A scalogram of one vibration snapshot from a rotating bearing is shown, computed with a continuous wavelet transform. Determine the bearing's health state. Answer with exactly one of: normal, inner_race, outer_race, ball.
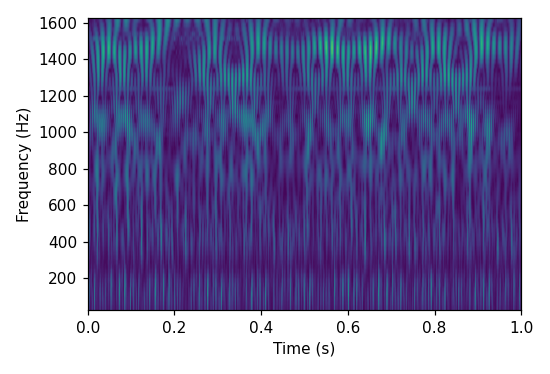
Answer: inner_race